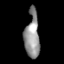
Tissue: lung
Cell type: Endothelial cells
Senescence score: 0.2249
Nuclear area (px): 662
Mean DAPI intensity: 145.613